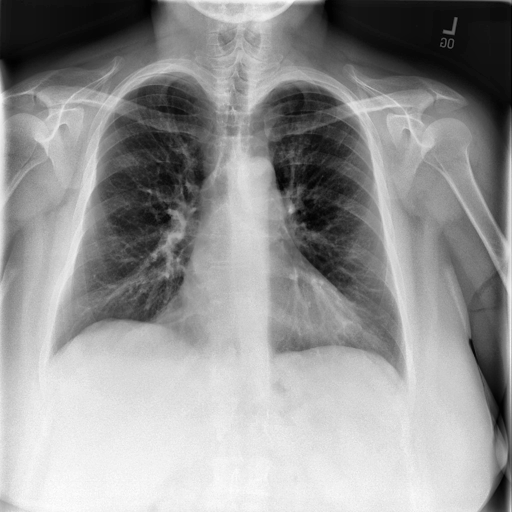
Finding: NORMAL